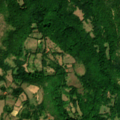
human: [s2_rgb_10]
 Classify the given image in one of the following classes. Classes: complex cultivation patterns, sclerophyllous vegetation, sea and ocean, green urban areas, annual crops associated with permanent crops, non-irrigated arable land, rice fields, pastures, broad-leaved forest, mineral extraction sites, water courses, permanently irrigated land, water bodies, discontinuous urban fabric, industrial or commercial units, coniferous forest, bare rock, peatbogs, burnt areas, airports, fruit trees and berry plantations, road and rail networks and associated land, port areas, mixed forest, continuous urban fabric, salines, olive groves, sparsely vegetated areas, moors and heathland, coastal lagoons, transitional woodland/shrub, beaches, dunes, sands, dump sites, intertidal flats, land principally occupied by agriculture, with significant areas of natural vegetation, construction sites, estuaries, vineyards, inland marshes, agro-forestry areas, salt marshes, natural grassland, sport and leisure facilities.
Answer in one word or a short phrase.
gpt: land principally occupied by agriculture, with significant areas of natural vegetation, broad-leaved forest, transitional woodland/shrub